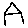
Label: house